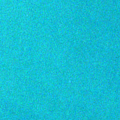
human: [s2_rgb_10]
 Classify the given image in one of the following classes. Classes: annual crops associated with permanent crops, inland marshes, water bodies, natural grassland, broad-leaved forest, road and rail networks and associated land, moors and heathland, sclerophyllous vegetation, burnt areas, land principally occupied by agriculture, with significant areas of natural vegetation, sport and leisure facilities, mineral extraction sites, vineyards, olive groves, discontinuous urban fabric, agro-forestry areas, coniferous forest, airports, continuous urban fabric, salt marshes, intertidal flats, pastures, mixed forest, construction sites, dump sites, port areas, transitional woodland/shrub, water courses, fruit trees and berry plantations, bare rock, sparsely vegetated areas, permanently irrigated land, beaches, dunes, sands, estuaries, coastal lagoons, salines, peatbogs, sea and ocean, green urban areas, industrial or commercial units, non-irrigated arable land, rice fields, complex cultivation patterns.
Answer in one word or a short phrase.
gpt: sea and ocean